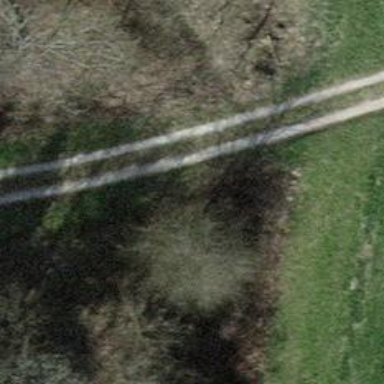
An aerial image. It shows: Culvert tunnel underneath ditch.